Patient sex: F
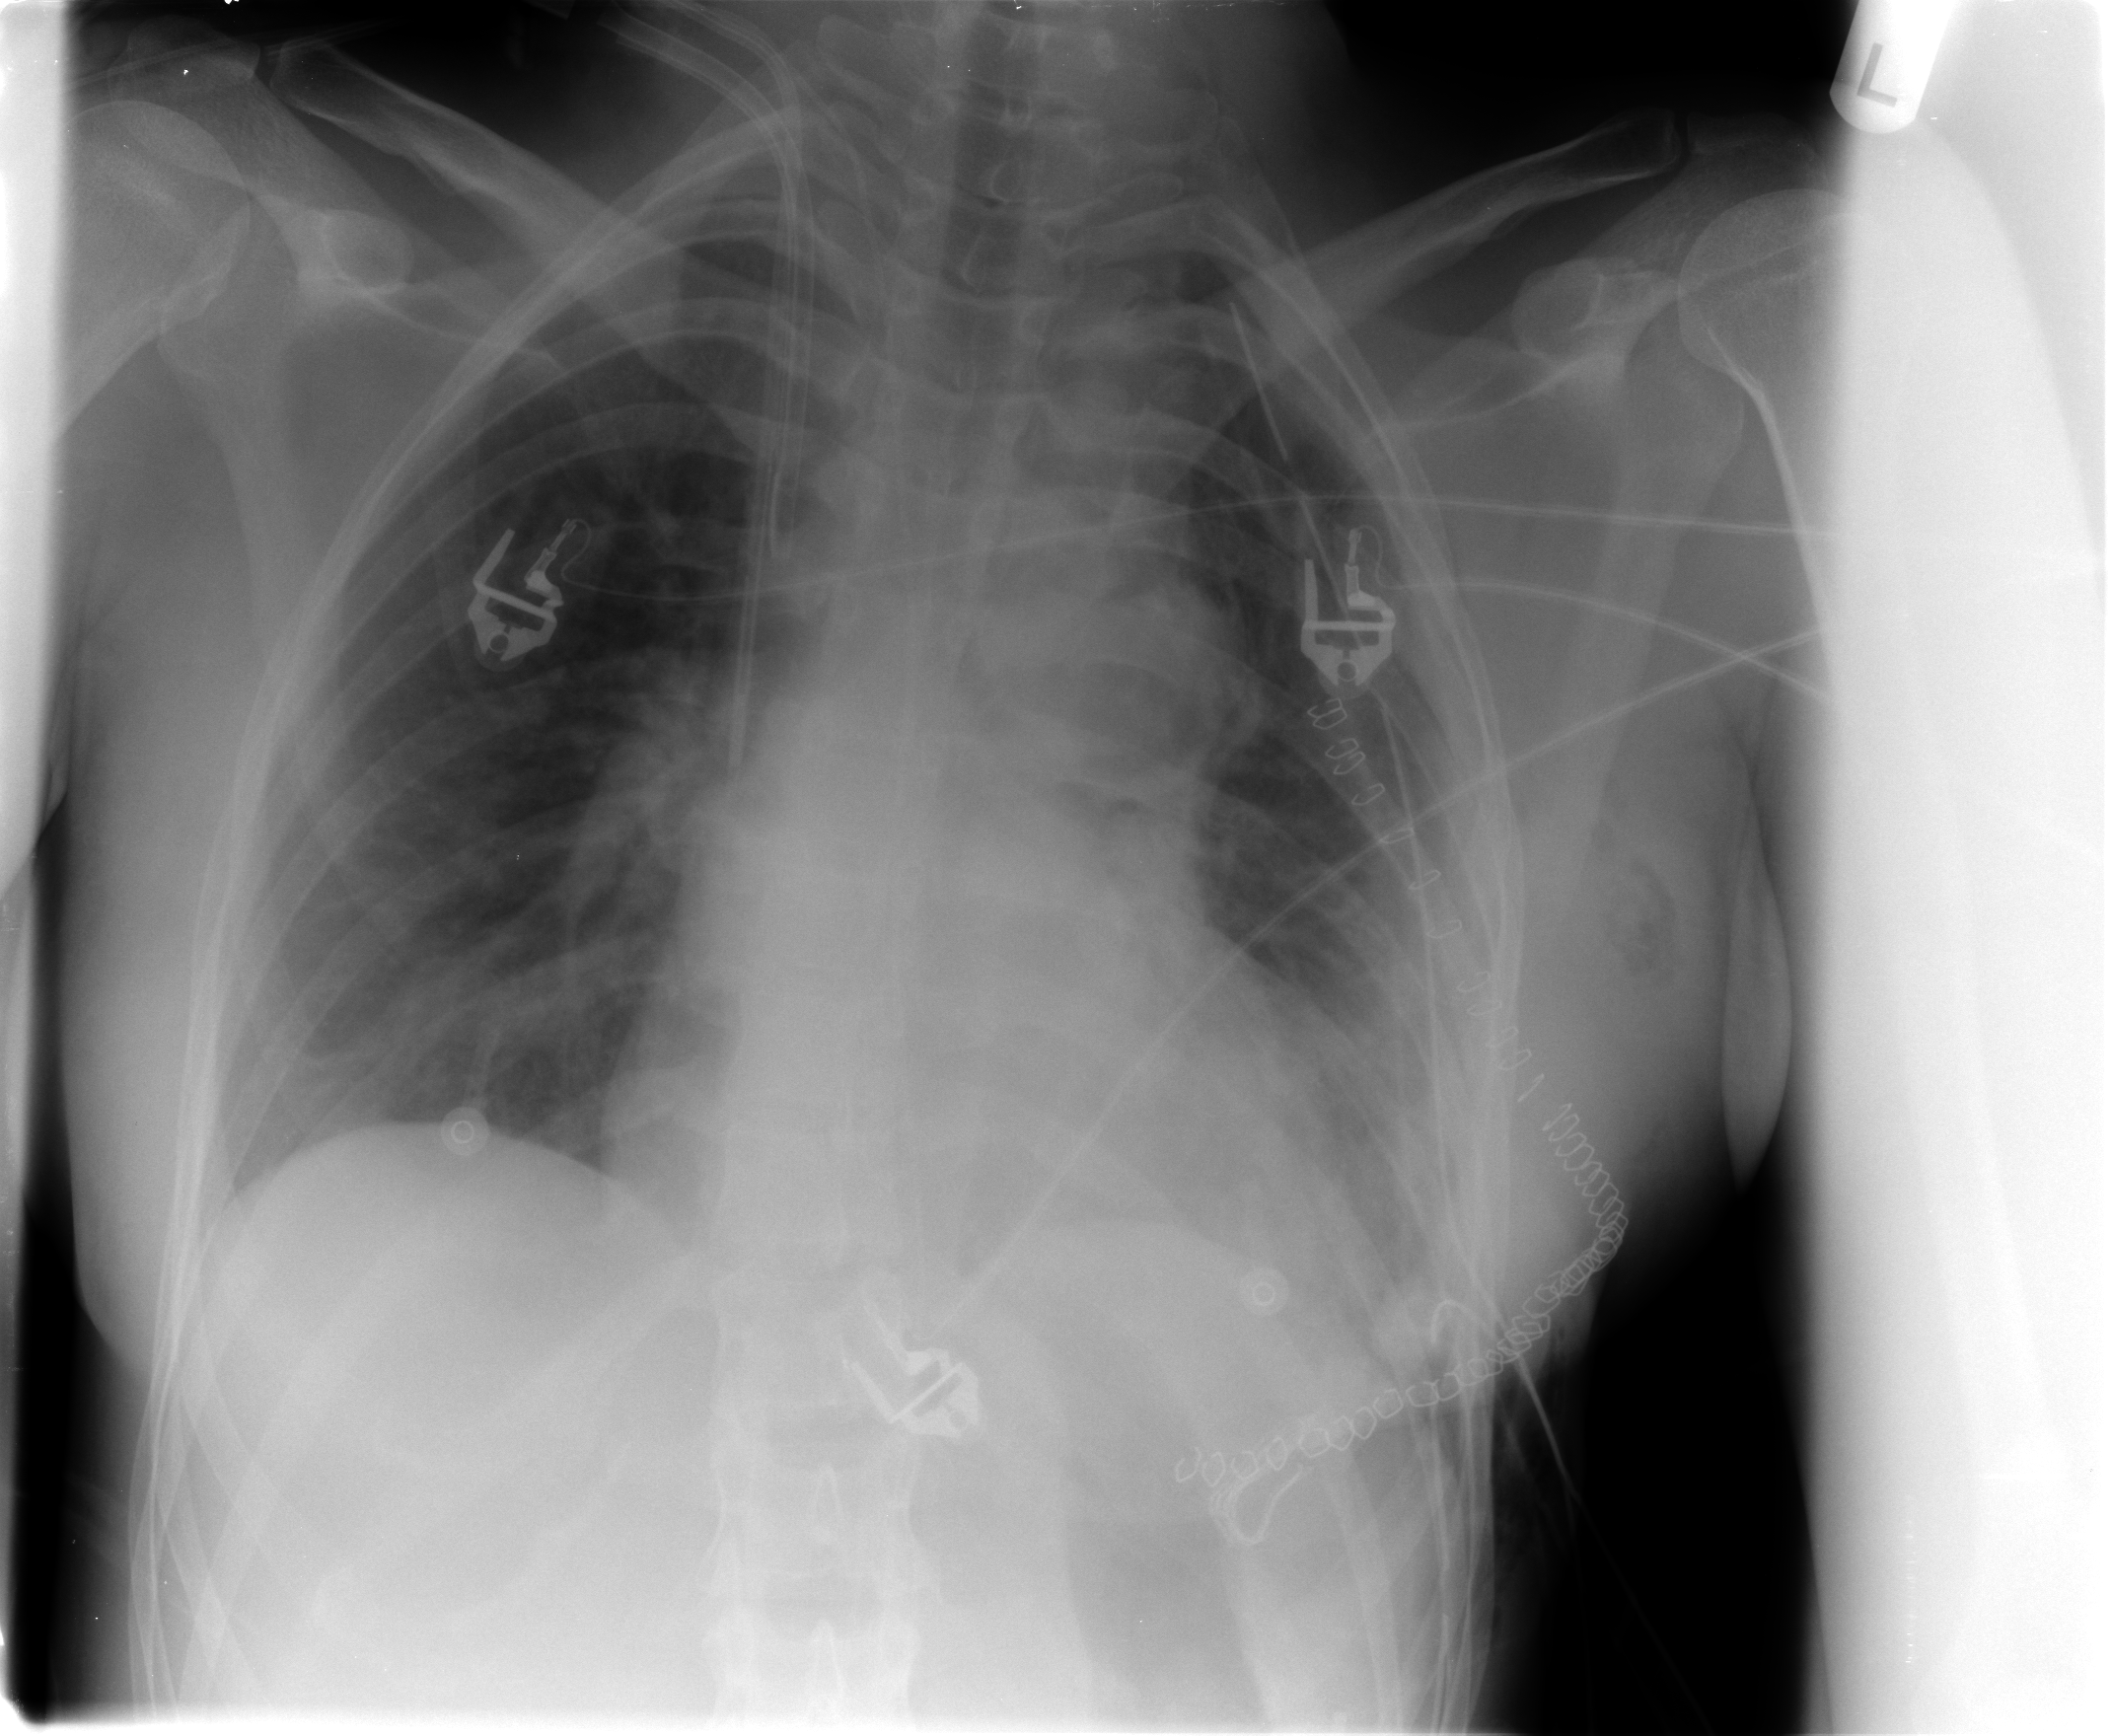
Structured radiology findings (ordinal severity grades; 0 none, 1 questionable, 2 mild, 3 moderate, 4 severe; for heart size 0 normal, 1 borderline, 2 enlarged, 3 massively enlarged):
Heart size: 2
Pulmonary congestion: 2
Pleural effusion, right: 0
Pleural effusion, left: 2
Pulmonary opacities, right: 0
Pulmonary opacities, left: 2
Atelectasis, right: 0
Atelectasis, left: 2